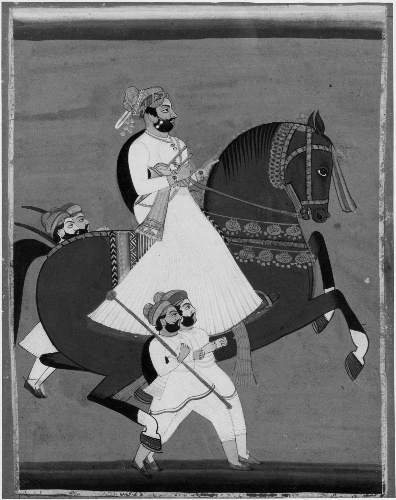
Date: late 19th–early 20th century
Object type: Leaf from a Ragamala (?)
Classification: Paintings
Medium: Colors, silver and gold on paper
Culture: India
Period: Rajput: Jaipur
Dimensions: 12 7/8 x 9 3/4 in. (32.7 x 24.8 cm)
Department: Asian Art
Credit line: Gift of Adele Simpson, 1964
Accession year: 1964
Repository: Metropolitan Museum of Art, New York, NY
Tags: Men|Horses